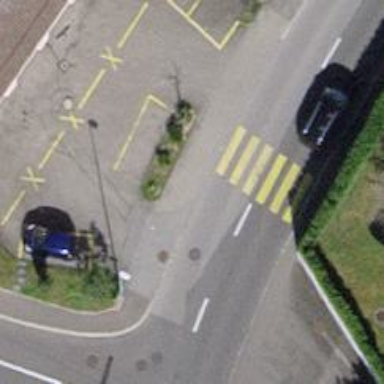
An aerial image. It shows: Unmarked crossing on asphalt footway.